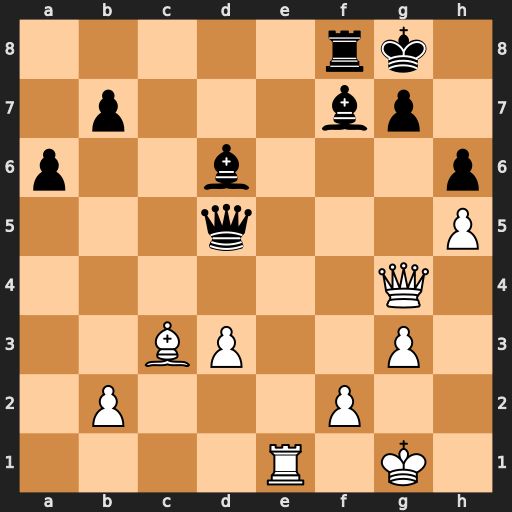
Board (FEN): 5rk1/1p3bp1/p2b3p/3q3P/6Q1/2BP2P1/1P3P2/4R1K1
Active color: w
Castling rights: -
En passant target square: -
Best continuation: Qxg7#